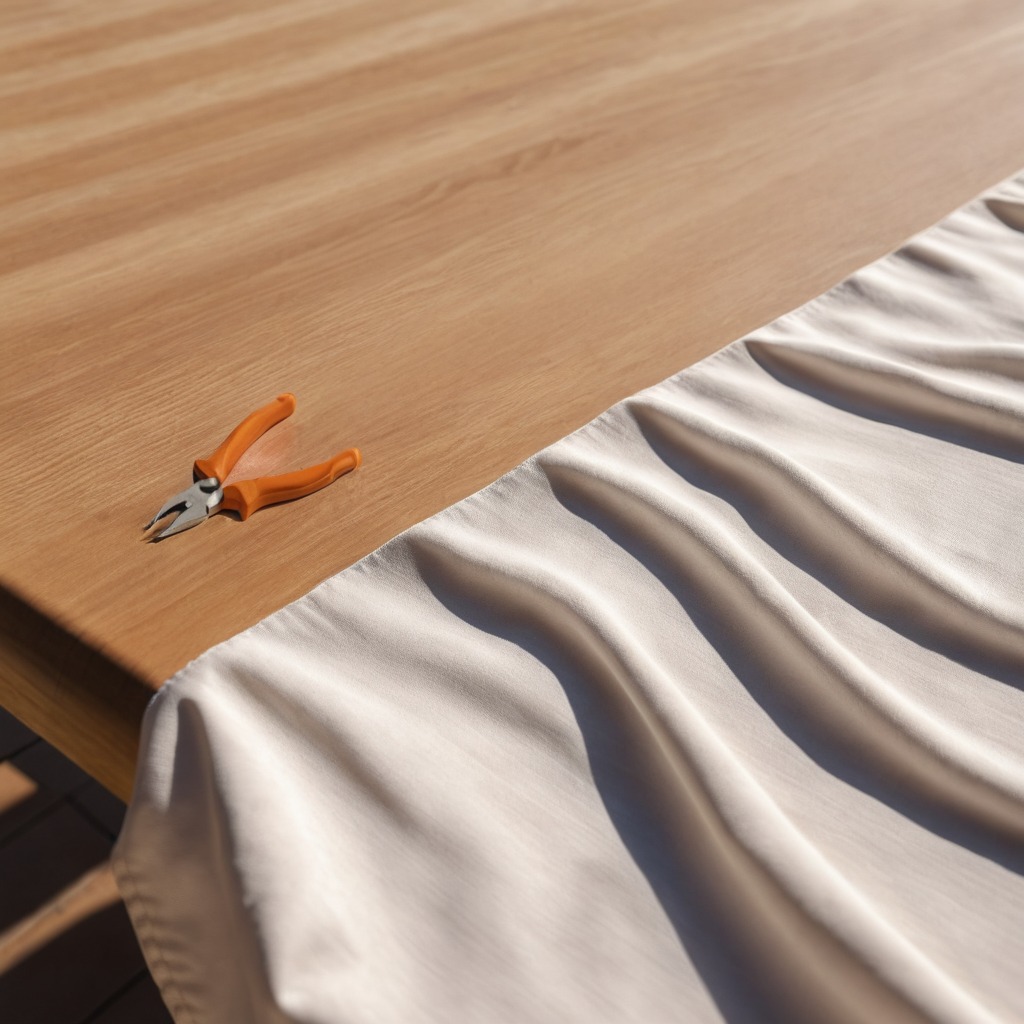
A plier lying on a wooden table in an outdoor workshop during daytime bright natural light soft shadows worn but beneath the cloth